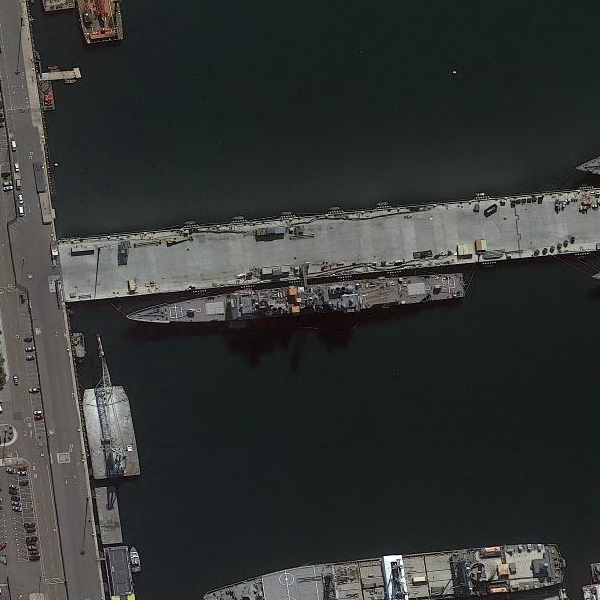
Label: cruiser